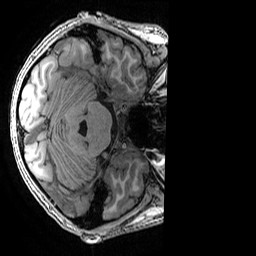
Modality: T1w
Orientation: axial
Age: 19
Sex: female
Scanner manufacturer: ge
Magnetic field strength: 3 T
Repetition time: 0.007 s
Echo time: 0.00342 s